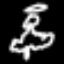
Label: angel